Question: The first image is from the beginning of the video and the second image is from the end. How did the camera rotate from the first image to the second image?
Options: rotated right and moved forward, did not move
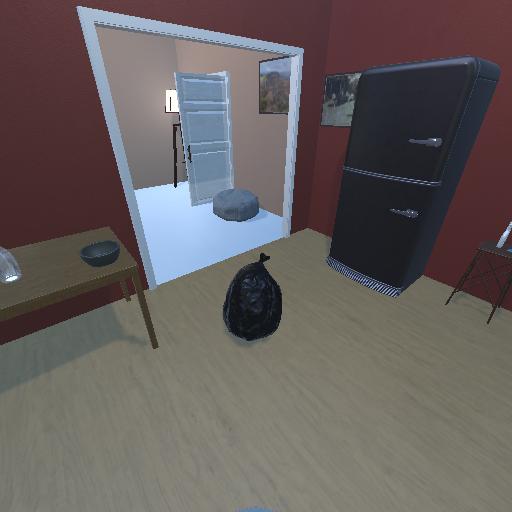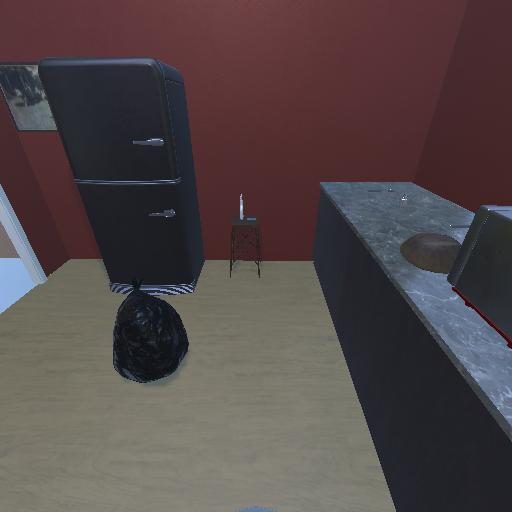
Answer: rotated right and moved forward